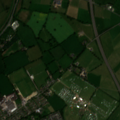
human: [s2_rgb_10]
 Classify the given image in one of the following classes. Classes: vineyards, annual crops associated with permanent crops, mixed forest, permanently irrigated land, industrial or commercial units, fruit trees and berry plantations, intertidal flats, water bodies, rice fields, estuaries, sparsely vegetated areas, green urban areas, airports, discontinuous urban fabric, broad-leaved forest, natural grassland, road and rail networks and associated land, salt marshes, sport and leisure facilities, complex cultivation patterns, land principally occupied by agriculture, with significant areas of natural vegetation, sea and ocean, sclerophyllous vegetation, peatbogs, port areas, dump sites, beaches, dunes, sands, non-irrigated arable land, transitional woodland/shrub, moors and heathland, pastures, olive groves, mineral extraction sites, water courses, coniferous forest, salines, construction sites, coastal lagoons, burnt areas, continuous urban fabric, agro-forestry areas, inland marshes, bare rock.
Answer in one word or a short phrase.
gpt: discontinuous urban fabric, road and rail networks and associated land, pastures, complex cultivation patterns